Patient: sex F, age 63
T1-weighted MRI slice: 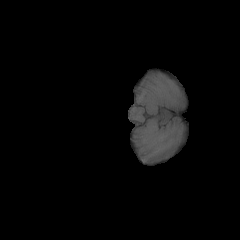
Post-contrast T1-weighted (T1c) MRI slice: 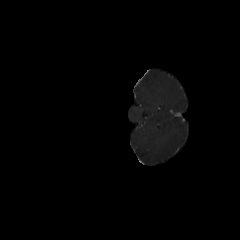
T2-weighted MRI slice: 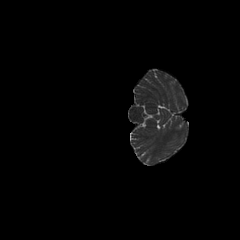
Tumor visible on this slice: no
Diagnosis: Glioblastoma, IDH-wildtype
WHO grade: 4